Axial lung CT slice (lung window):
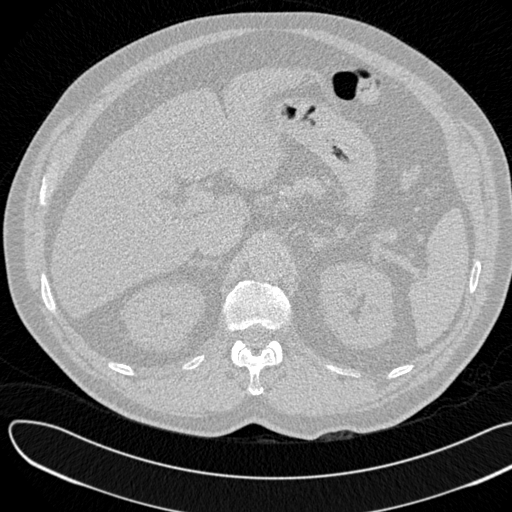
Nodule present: no